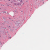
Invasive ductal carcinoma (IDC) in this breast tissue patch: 1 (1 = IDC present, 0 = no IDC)